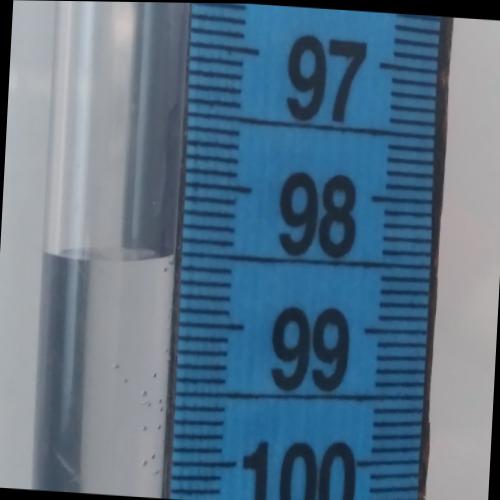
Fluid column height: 98.5 cm